Aerial crown-view tile of a tropical tree (Barro Colorado Island, Panama), acquired 20240716:
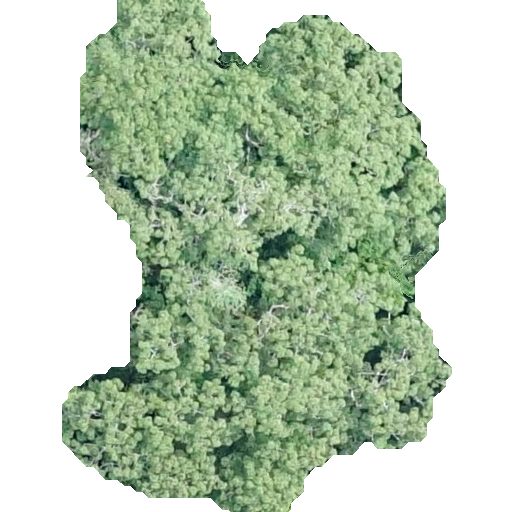
Species: Ceiba pentandra
GBIF accepted scientific name: Ceiba pentandra
Crown area: 232.969 m²